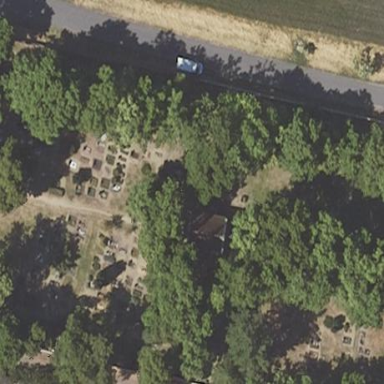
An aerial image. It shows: Cemetery.